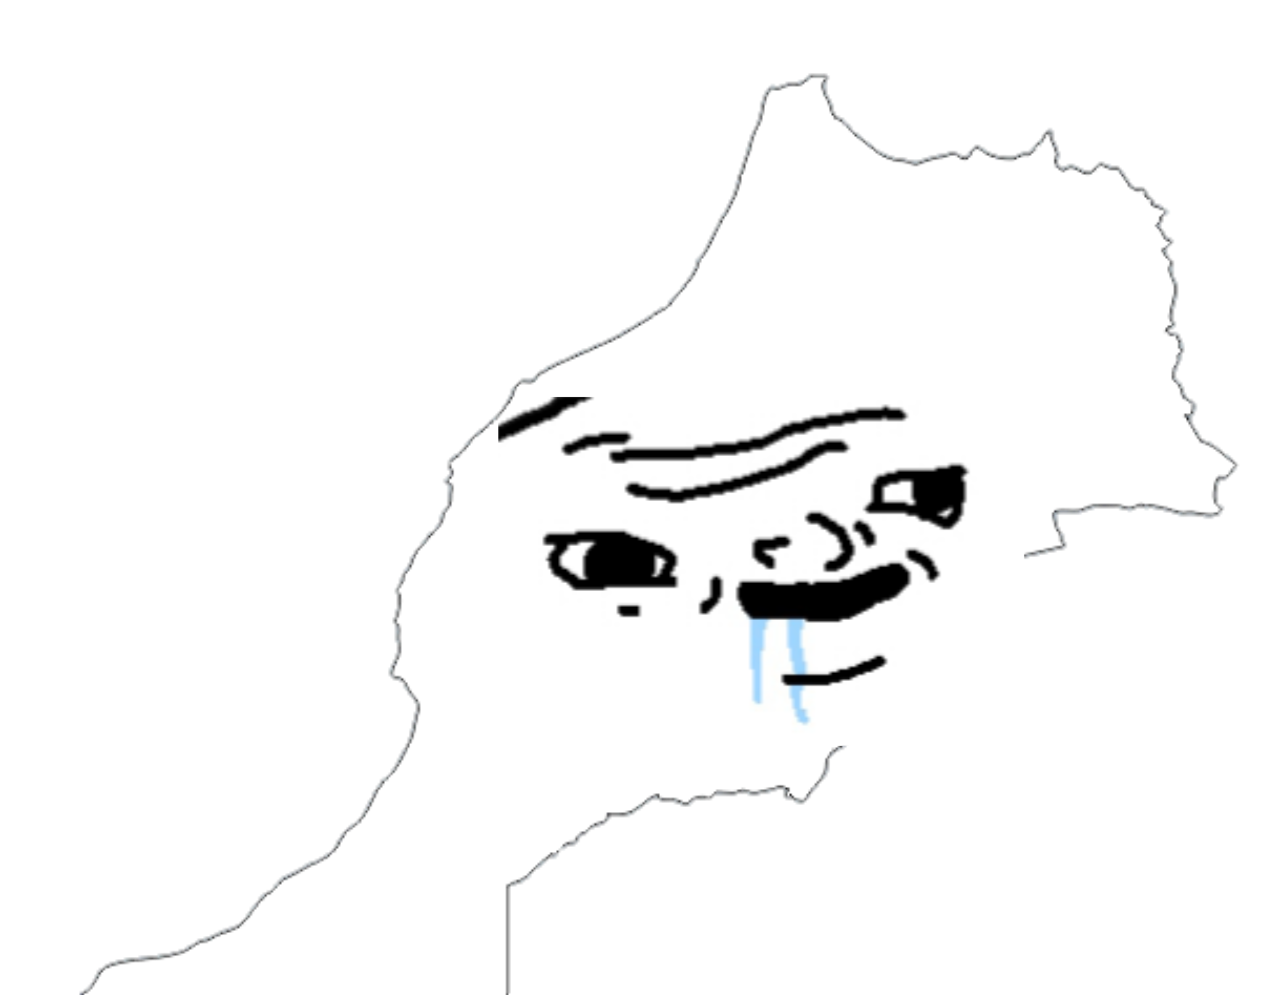
Label: 5_Brainlet